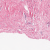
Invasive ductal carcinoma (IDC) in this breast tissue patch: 0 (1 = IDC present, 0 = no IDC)